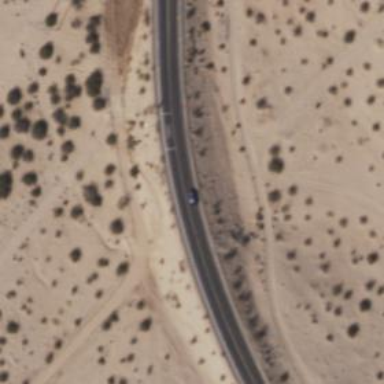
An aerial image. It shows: Abandoned road.